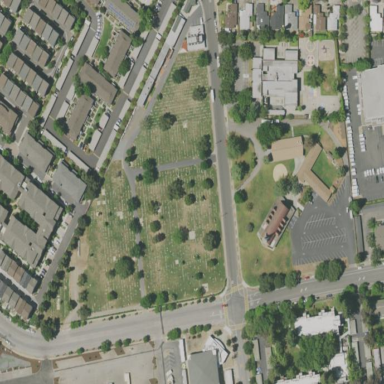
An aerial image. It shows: Cemetery.